Question: I've got a form in bootstrap 3, however I do not know how to make a narrower input.
In my example I need home number inpout only fot characters (digits).
You can take a look here:
<URL>
or here:
'''
<div class="row">
<div class="col-md-6">
<form class="form-horizontal">
<fieldset>
<legend>Left column</legend>
<div class="form-group">
<label class="col-md-3 control-label">Country</label>
<div class="col-md-9">
<input type="text" id="firma_nip" class="form-control input-md">
</div>
</div>
<div class="form-group">
<label class="col-md-3 control-label">City</label>
<div class="col-md-9">
<input type="text" id="firma_nip" class="form-control input-md">
</div>
</div>
<div class="form-group">
<div class="controls form-inline">
<label class="col-md-3 control-label">Street</label>
<div class="col-md-4">
<input type="text" class="form-control input-md input-small" id="inputKey">
</div>
<div class="col-md-4">
<label for="firma_nip">No</label>
<input type="text" class="form-control input-md" placeholder="Value" id="inputValue">
</div>
</div>
</div>
<!-- Button -->
<div class="form-group">
<label class="col-md-3 control-label" for="submit"></label>
<div class="col-md-9">
<button id="submit" name="submit" class="btn btn-success">Add new address</button>
</div>
</div>
</fieldset>
</form>
</div>
<div class="col-md-6">
..right column
</div>
</div>
'''
Ideal solution should not use custom classes.
Is it possible to do in bootstrap?
I would like to have this kind of result:

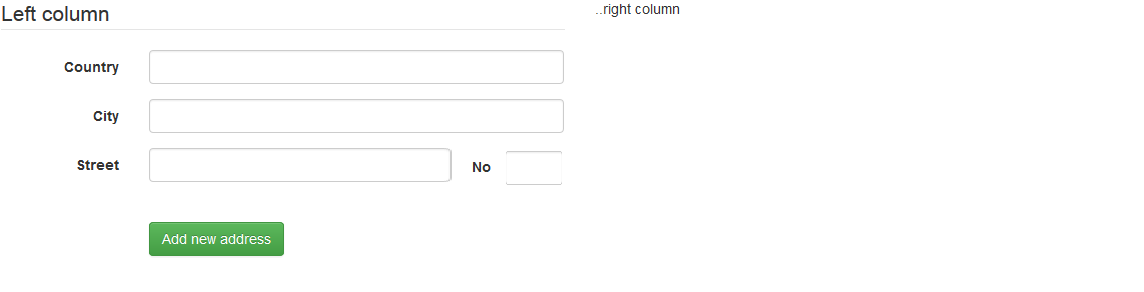
Answer: <URL>
'''
<div class="row">
<div class="col-xs-6">
<form class="form-horizontal">
<fieldset>
<legend>Left column</legend>
<div class="form-group col-xs-12 pull-left">
<div class="col-xs-3">
<label class="control-label pull-right">Country</label>
</div>
<div class="col-xs-9">
<input type="text" class=" form-control input-md pull-left">
</div>
</div>
<div class="form-group col-xs-12">
<div class="col-xs-3">
<label class="col-xs-3 control-label pull-right">City</label>
</div>
<div class="col-xs-9">
<input type="text" id"firma_nip" class="col-xs-9 form-control input-md pull-left">
</div>
</div>
<div class="form-group col-xs-12">
<div class="col-xs-3">
<label class=" control-label pull-right">Street</label>
</div>
<div class="col-xs-4">
<input type="text" class="form-control input-md input-small pull-left" id="inputKey">
</div>
<div class="col-xs-2">
<label class="col-xs-3 pull-left control-label" for="firma_nip">No</label>
</div>
<div class="col-xs-3">
<input type="text" class="form-control input-md pull-left" placeholder="Value" id="inputValue">
</div>
</div>
<!-- Button -->
<div class="form-group col-xs-12">
<label class="col-xs-3 xs-label" for="submit"></label>
<div class="col-xs-9">
<button id="submit" name="submit" class="btn btn-success">Add new address</button>
</div>
</div>
</fieldset>
</form>
</div>
<div class="col-xs-6">
..right column
</div>
'''